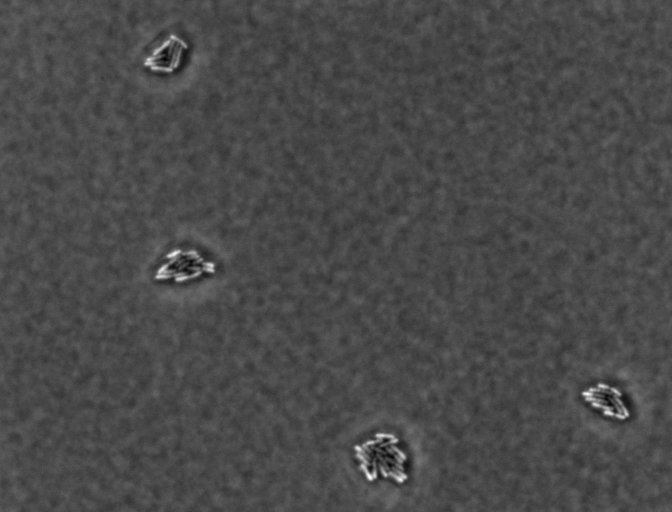
Salmonella enterica Enteritidis